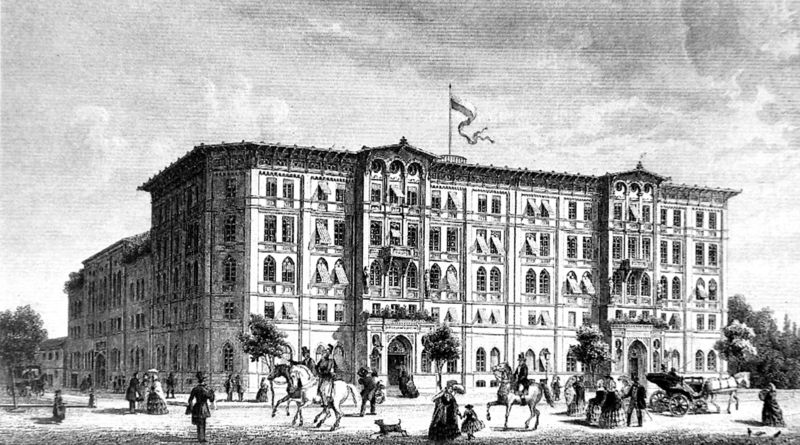
Titel: Hotel "Vier Jahreszeiten" in der Maximilianstr. 17 in München von SW(ehemals Tuchfabrikation Roeckenschuß)
Künstler: Rudolf Wilhelm Gottgetreu
Standort: München
Institution: Stadtmuseum, Graphische Sammlung
Schlagwörter: baum, himmel, schatten, weiß, wolken, bäume, frauen, menschen, stadt, damen, fenster, frau, fussgänger, grau, hüte, jahrhundertwende, kleid, kleider, licht, männer, schwarz, strasse, tür, zeichnung, dach, dame, gebäude, haus, hund, schirm, schloss, tiere, wolke, herren, rock, zylinder, architektur, erde, adel, kind, personen, england, fensterläden, kinder, pferd, pferde, reiter, räder, ausritt, bewölkt, hufe, zaumzeug, zügel, balkon, papier, ecke, ansicht, fahnen, fassade, passanten, pflaster, vedute, fahne, flagge, giebel, grafik, graphik, hof, kutsche, kutschen, platz, wagen, könig, soldaten, gardine, symmetrie, tor, bögen, eingang, erker, blenden, archtektur, palast, palazzo, druck, lithographie, schwarz-weiss, radierung, stich, lithografie, gendarmen, straßenszene, bürger, kutscher, topografie, rathaus, schimmel, wimpel, gravur, portal, villa, sims, gesims, risalit, residenz, rundbögen, historismus, geschosse, kupferstich, schtten, stockwerke, reifrock, waagen, aufbäumen, palais, aufriss, architekturzeichnung, profanbau, zeichung, fahnenstange, stadtschloss, regierung, historistisch, markisen, bägen, geböude, jalousien, kandarre, kutschbock, reifröcke, verwaltungsbau, sonnenschutz, schrägansicht, 19. jahrhundert, kzsche